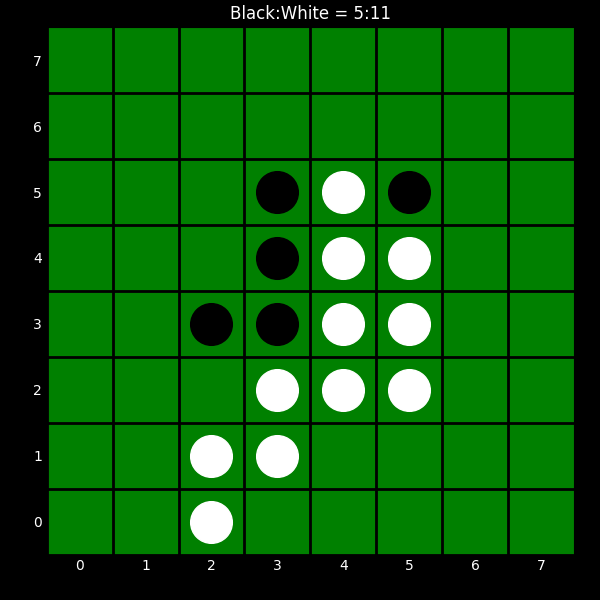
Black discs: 5
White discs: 11